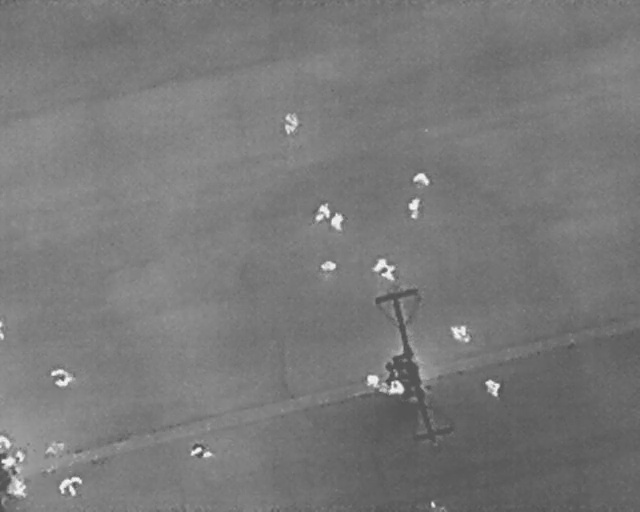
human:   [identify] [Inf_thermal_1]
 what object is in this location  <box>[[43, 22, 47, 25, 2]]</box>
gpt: <ref>1 large person at the top</ref>

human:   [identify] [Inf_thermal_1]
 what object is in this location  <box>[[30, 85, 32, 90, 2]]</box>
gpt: <ref>1 large person at the bottom</ref>

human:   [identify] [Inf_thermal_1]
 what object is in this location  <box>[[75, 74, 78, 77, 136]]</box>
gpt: <ref>1 medium person at the bottom right</ref>

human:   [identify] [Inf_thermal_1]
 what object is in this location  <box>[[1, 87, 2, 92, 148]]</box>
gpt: <ref>1 medium person at the bottom left</ref>